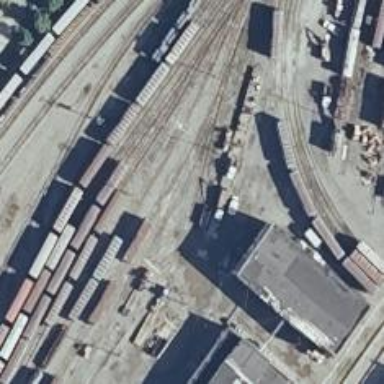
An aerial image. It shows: Railway yard used for servicing trains.